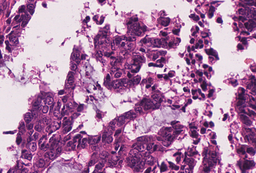
Tumor epithelial tissue: yes
Tumor-associated stroma tissue: no
Normal tissue: no